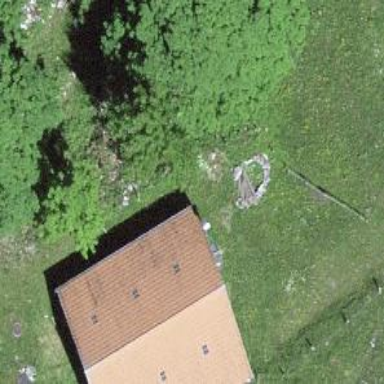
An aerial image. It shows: Cabin is depicted in the image.